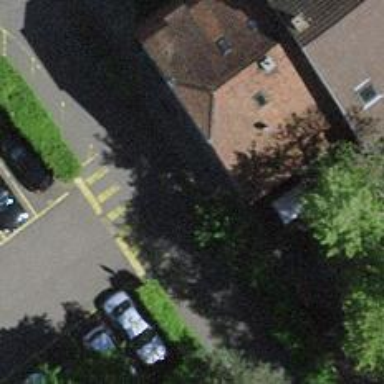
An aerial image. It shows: Pedestrian path with asphalt surface.